Question: How can columns be controlled in bootstrap, to keep them all the same height, with varying length of text inside, keeping the text at the top?
Example of what I need:

Here is the markup so far:
'''
<div class="row-same-height row-full-height">
<div class="col-xs-6 col-xs-height col-full-height warning"><div class="item"><div class="content "><h2>No cost, as long as you want the contents of the columns to be centered between the top and bottom</h2></div></div></div>
<div class="col-xs-3 col-xs-height col-full-height"><div class="item"><div class="content">Lorem ipsum dolor sit amet, consectetur adipiscing elit. Nam pretium facilisis volutpat. Pellentesque finibus diam nec commodo eleifend. Pellentesque varius felis ac metus vestibulum, id vestibulum mi congue. Vestibulum quis sem ultrices, pharetra est id, pretium neque. Maecenas pulvinar urna vel orci tincidunt, eu consequat magna efficitur. Maecenas commodo mi erat, id placerat ipsum dignissim at. Nunc sed laoreet lorem. Class aptent taciti sociosqu ad litora torquent per conubia nostra, per inceptos himenaeos. Integer a sapien at dolor pulvinar pretium quis eget ligula.</div></div></div>
<div class="col-xs-2 col-xs-height col-full-height"><div class="item"><div class="content">Yes, really </div></div></div>
<div class="col-xs-1 col-xs-height col-full-height"><div class="item"><div class="content"></div></div></div>
</div>
'''
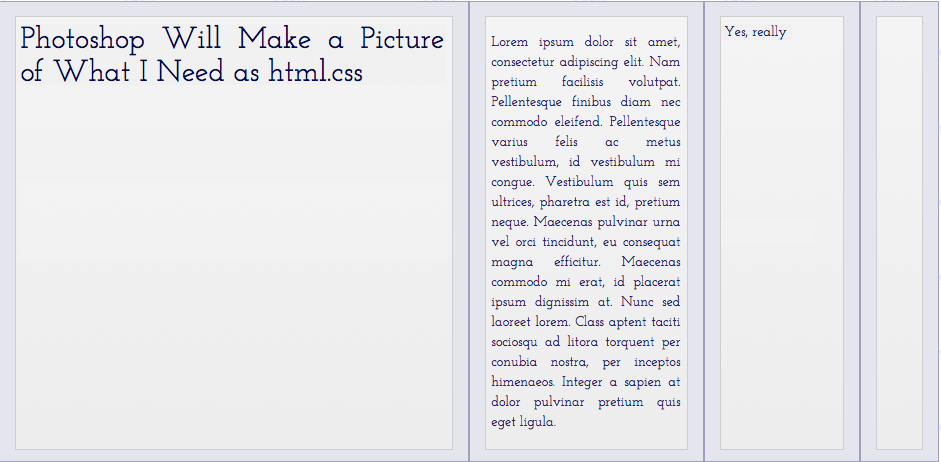
Answer: You could use CSS3's flexbox model to accomplish this:
'''
.row-same-height {
display: -webkit-box;
display: -moz-box;
display: -ms-flexbox;
display: -webkit-flex;
display: flex;
}
'''
<URL>